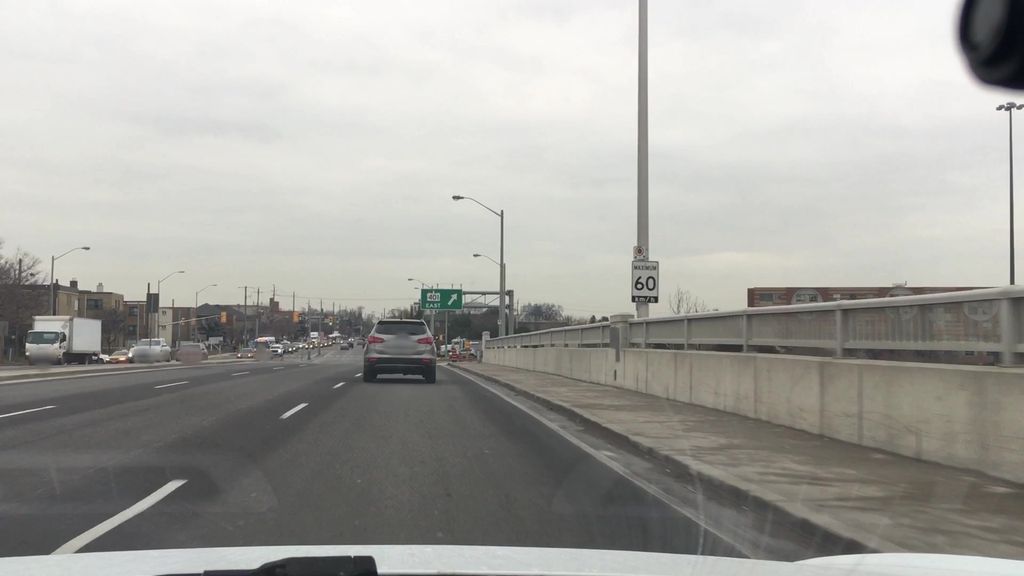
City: toronto